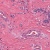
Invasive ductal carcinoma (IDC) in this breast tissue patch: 0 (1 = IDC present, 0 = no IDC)